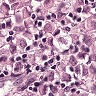
Metastatic tissue present: yes